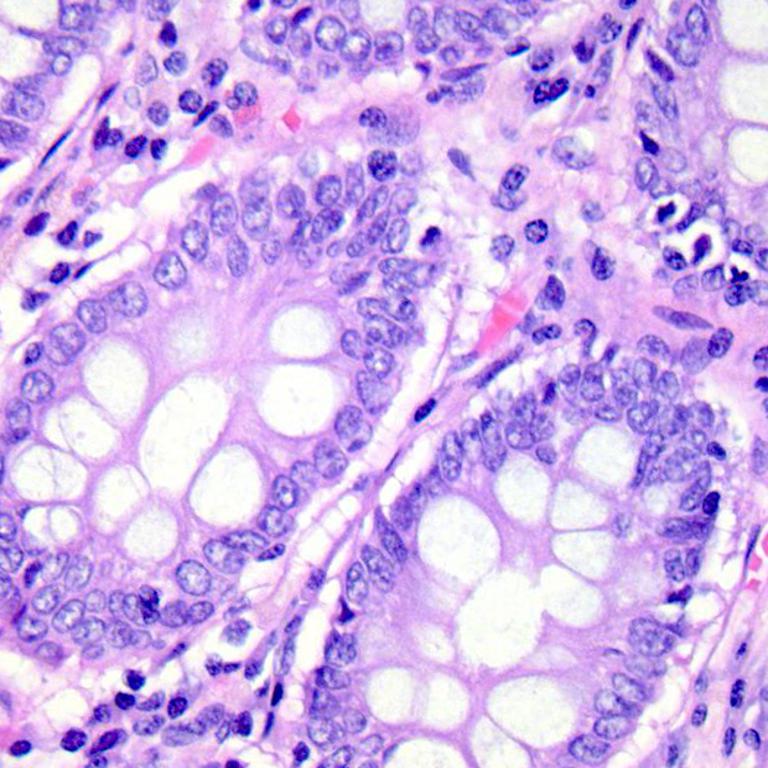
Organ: colon
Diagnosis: benign